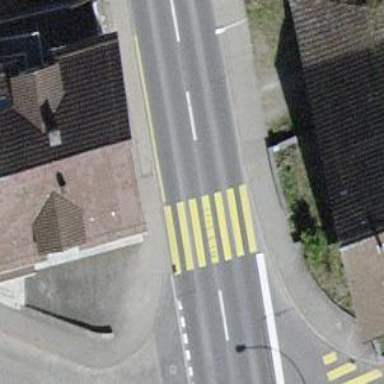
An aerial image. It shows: Footway with zebra crossing.